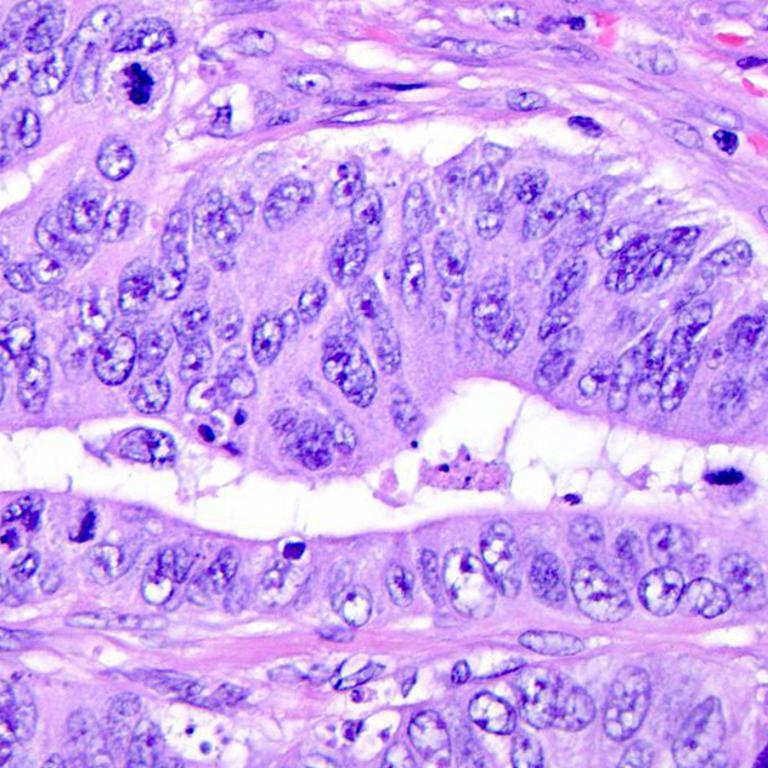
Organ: colon
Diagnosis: adenocarcinomas